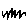
Label: zigzag